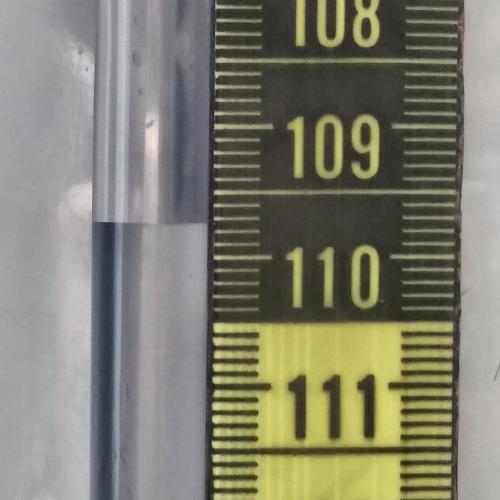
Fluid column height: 109.7 cm